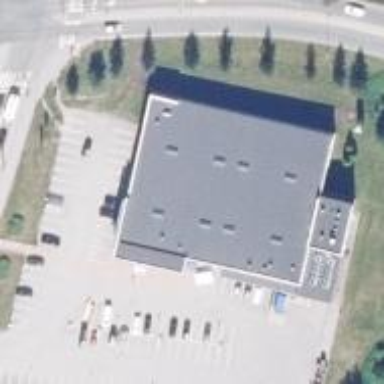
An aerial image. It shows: Convenience shop.